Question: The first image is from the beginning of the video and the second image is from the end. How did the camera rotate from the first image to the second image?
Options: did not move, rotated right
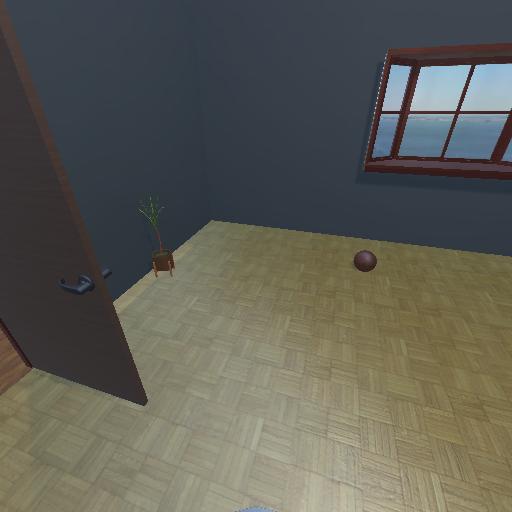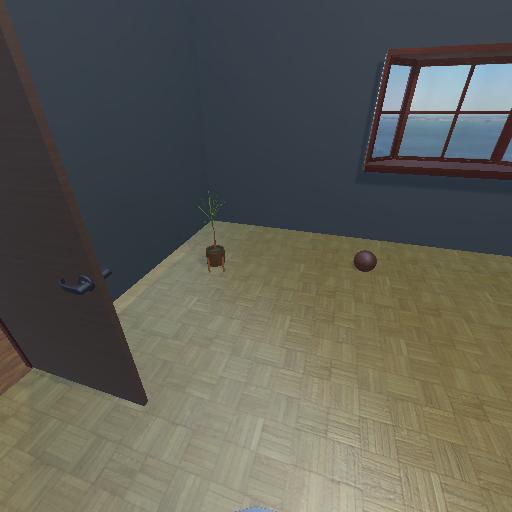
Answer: did not move